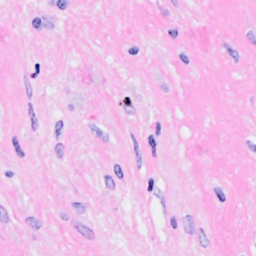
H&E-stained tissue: Breast